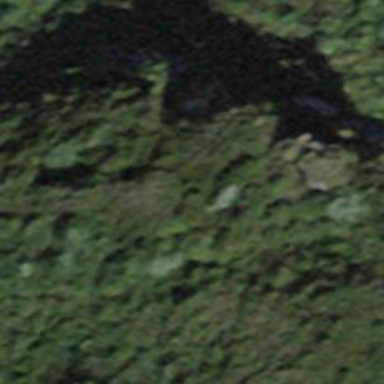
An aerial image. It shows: Natural cliff.